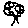
Label: tree